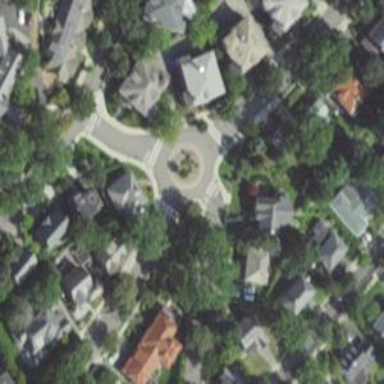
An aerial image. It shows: Roundabout on residential road.